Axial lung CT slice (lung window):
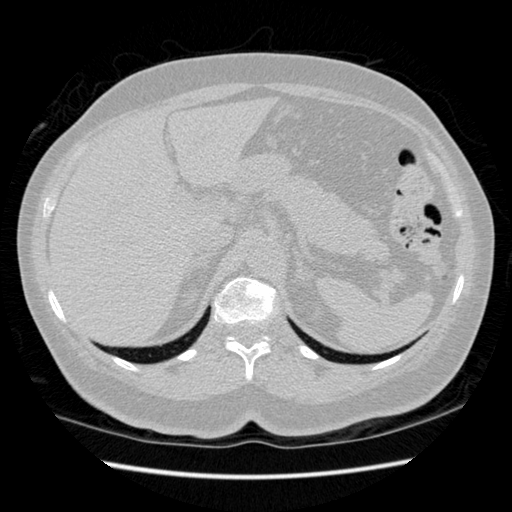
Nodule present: no